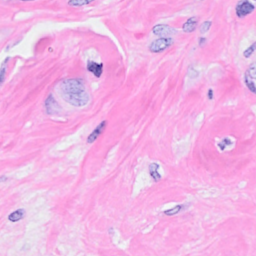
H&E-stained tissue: Breast